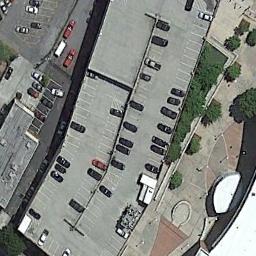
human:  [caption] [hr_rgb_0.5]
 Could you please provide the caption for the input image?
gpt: The parking lot has some yellow signs and two rows of coconut trees .

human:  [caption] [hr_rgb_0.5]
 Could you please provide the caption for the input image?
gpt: There are many different colored cars in the parking lot .

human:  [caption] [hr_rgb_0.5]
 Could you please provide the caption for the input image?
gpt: The parking lot has some parked cars but lots of parking spaces are still empty .

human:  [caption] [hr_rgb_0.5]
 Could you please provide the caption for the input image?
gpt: The parking lot is next to some trees .

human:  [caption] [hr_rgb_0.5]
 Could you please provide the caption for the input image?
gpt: The parking lot is on the top of a building beside some green trees .